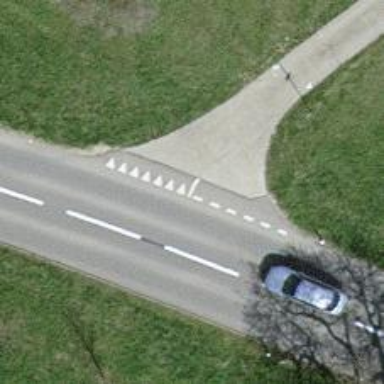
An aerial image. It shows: Road with "give way" sign.